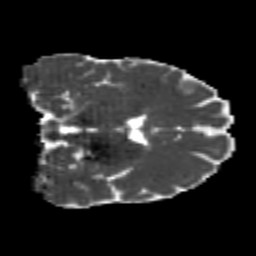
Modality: MD
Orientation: coronal
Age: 22
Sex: male
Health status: healthy
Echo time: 0.074 s